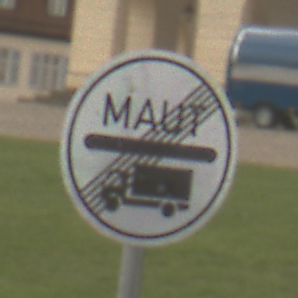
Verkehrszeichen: EndeMautpflicht
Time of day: MorningAfternoon
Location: Outdoor (Suburban)
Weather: Overcast
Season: NotSpecified
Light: Natural